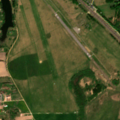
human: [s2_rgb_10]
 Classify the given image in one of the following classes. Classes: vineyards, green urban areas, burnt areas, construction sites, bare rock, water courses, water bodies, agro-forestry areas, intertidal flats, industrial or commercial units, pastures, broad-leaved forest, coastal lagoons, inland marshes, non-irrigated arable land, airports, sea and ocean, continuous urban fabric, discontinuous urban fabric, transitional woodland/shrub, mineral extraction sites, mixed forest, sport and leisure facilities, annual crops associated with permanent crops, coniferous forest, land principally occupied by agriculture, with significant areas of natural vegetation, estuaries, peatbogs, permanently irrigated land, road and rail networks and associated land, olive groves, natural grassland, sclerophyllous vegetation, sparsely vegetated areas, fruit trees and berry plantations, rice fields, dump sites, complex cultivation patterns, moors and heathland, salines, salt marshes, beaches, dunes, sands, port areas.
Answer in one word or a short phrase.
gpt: discontinuous urban fabric, road and rail networks and associated land, airports, non-irrigated arable land, pastures, complex cultivation patterns, land principally occupied by agriculture, with significant areas of natural vegetation